Field crop: tomato
Growth stage: 2
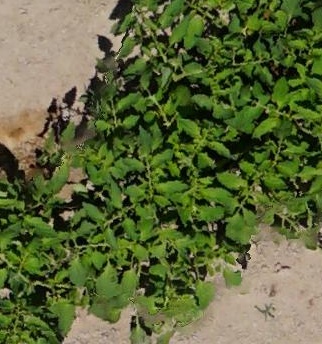
Species: tomato